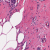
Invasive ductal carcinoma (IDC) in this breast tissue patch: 0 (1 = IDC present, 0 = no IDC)